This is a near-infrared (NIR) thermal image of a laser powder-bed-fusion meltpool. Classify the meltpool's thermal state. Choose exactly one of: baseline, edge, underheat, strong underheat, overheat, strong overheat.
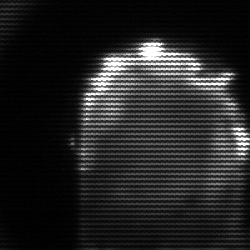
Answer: baseline